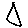
Label: triangle